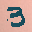
Label: 3